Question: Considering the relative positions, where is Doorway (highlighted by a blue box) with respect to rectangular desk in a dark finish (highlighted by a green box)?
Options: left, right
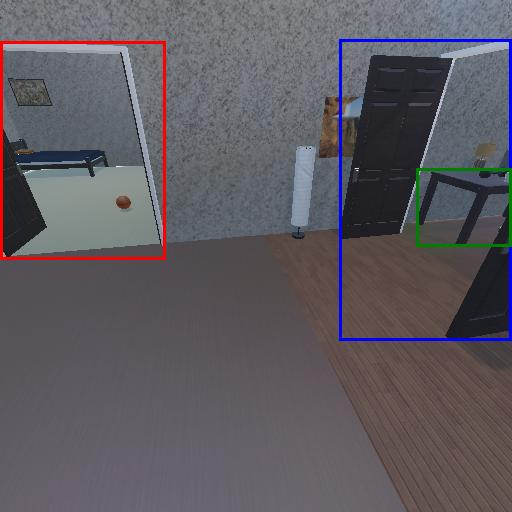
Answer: left